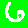
Digit: 6